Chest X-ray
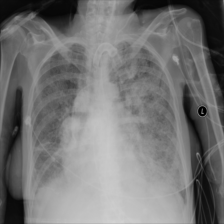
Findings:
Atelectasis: negative
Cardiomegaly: negative
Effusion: negative
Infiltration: negative
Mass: negative
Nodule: negative
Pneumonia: negative
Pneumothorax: negative
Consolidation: negative
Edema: negative
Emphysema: negative
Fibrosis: negative
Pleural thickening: negative
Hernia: negative